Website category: sports
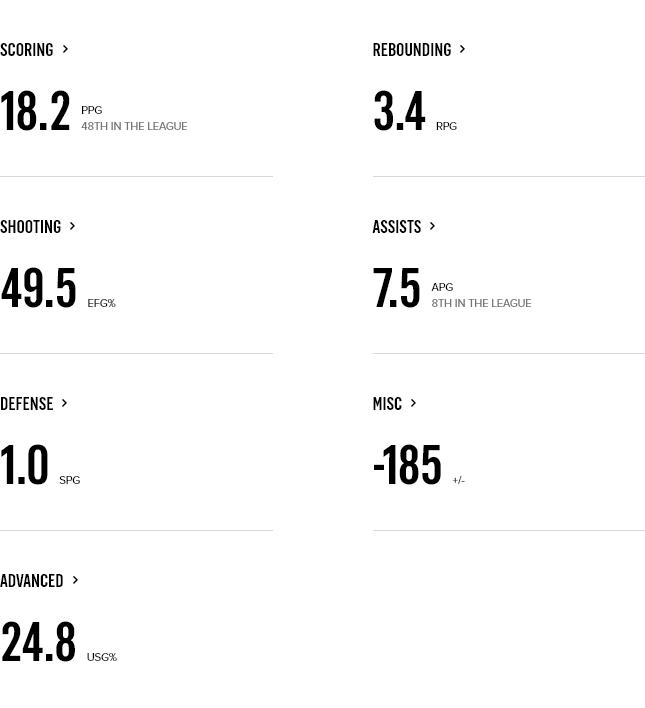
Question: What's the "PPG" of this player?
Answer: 18.2

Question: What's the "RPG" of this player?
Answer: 3.4

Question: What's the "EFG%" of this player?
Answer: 49.5

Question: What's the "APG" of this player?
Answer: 7.5

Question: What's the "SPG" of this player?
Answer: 1.0

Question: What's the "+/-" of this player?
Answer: -185

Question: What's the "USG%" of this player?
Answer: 24.8

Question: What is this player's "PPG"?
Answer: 18.2

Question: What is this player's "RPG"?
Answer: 3.4

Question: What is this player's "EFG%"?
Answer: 49.5

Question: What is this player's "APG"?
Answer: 7.5

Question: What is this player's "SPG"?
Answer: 1.0

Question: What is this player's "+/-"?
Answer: -185

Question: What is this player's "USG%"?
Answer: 24.8

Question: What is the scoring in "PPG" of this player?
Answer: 18.2

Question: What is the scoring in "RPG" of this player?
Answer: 3.4

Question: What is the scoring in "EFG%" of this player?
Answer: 49.5

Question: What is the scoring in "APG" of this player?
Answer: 7.5

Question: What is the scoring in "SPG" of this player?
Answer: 1.0

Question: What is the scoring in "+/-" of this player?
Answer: -185

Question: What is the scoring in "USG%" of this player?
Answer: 24.8

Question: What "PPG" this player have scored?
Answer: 18.2

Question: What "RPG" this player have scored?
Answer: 3.4

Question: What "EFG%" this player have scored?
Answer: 49.5

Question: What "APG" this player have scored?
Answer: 7.5

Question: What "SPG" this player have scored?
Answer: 1.0

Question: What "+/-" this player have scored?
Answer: -185

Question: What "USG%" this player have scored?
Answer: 24.8

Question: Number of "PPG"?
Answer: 18.2

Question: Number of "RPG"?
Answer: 3.4

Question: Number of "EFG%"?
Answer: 49.5

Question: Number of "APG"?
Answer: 7.5

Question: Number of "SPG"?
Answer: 1.0

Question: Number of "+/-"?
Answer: -185

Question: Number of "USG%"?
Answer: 24.8

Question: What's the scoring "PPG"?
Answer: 18.2

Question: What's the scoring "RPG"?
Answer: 3.4

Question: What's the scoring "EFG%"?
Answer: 49.5

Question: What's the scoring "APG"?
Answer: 7.5

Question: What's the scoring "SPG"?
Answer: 1.0

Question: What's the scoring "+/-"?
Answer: -185

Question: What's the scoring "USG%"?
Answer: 24.8